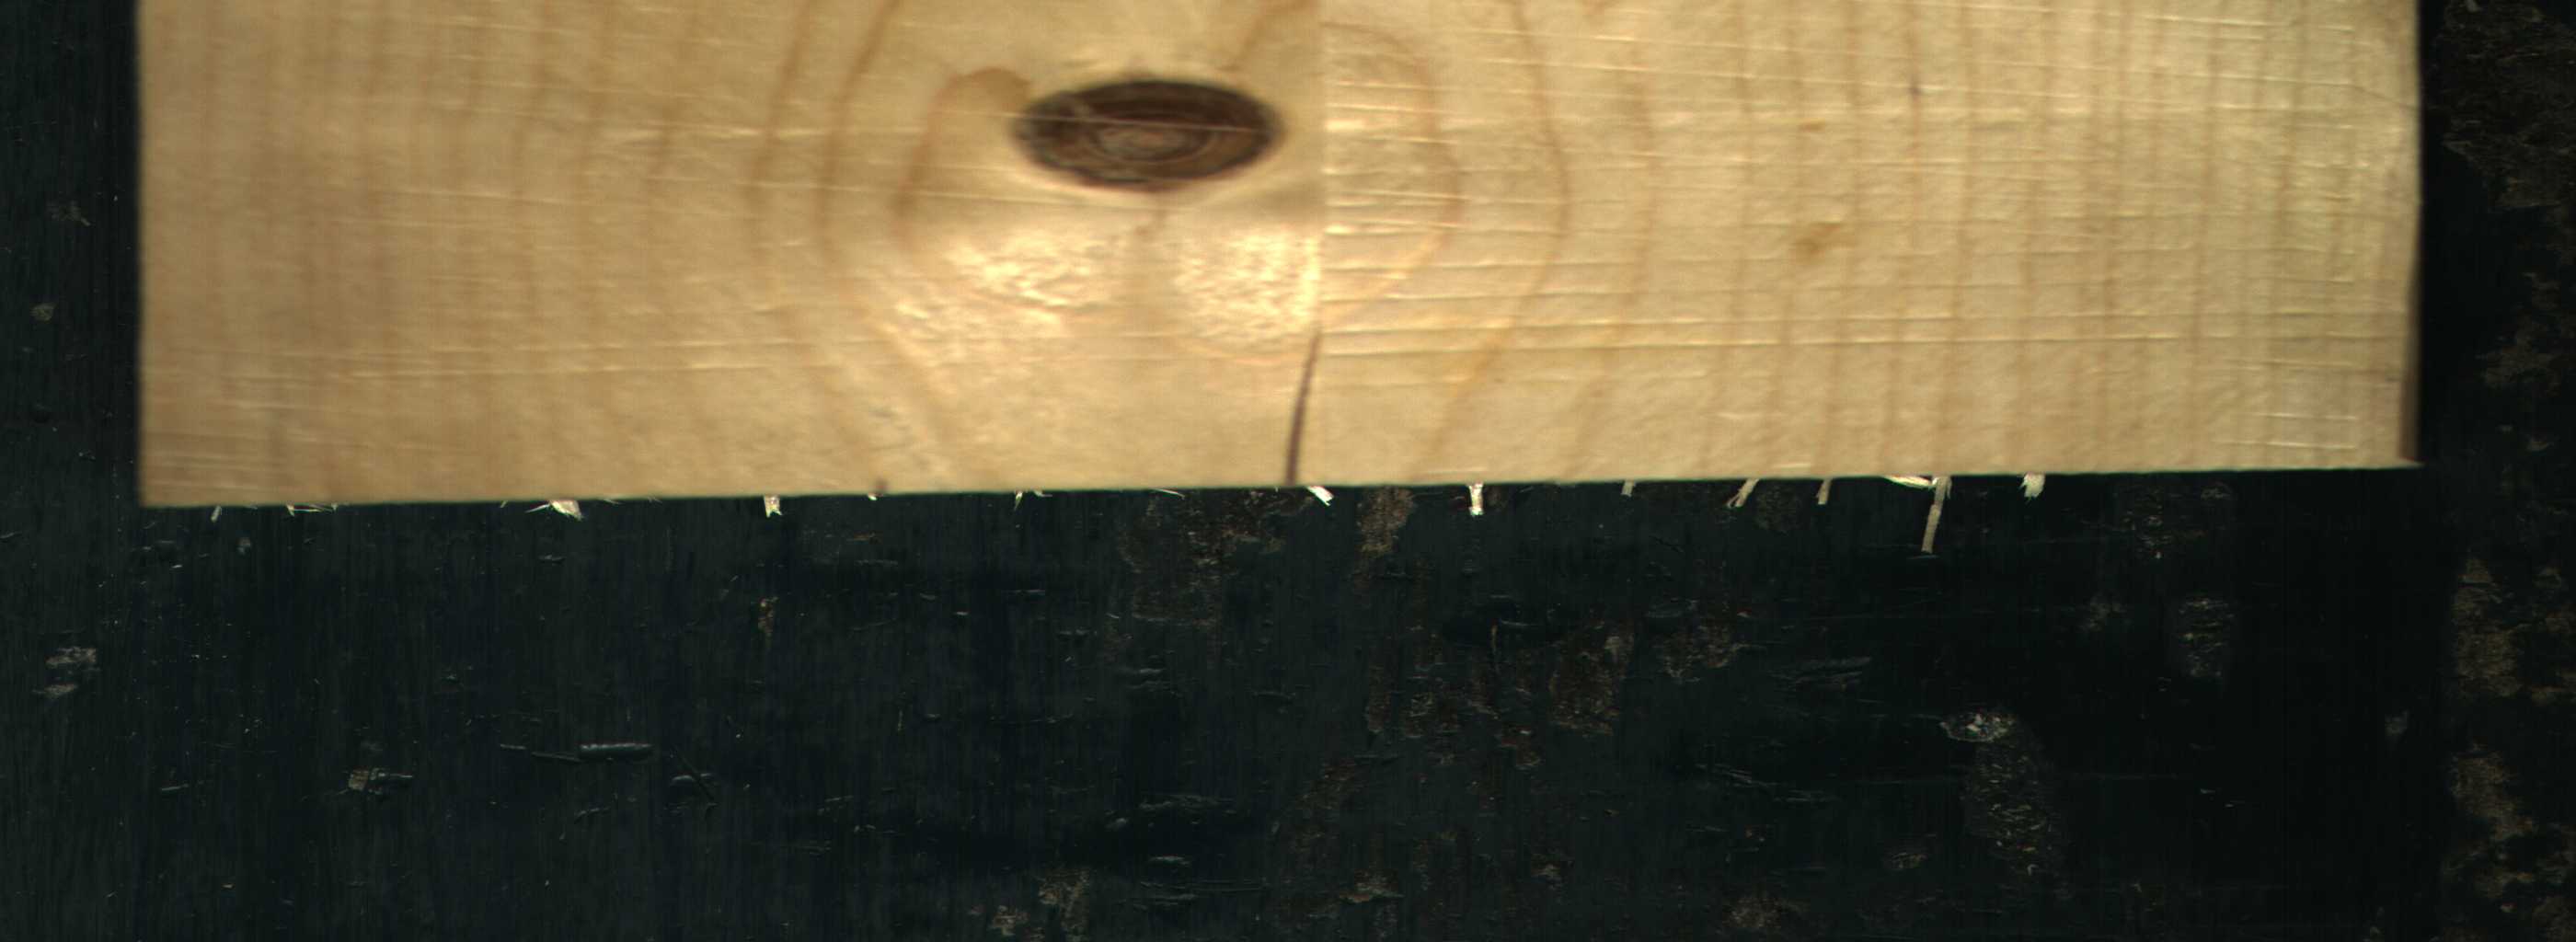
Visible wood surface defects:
Crack
Dead_Knot